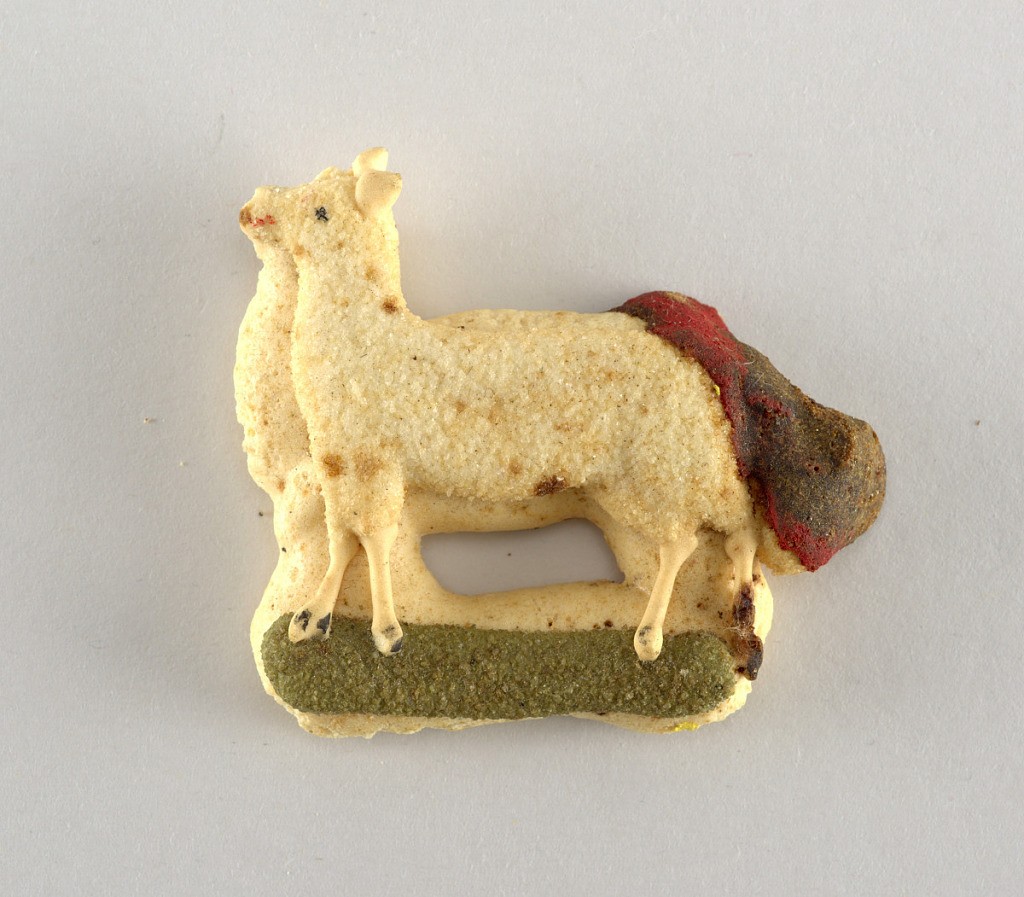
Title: Ornament, Christmas tree
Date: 1850–99
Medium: Dough
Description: Lamb-like animal, standing on green grass, in relief.